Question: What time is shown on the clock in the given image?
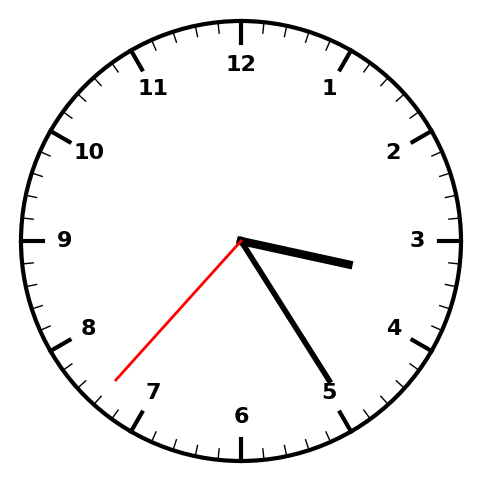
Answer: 03:24:37